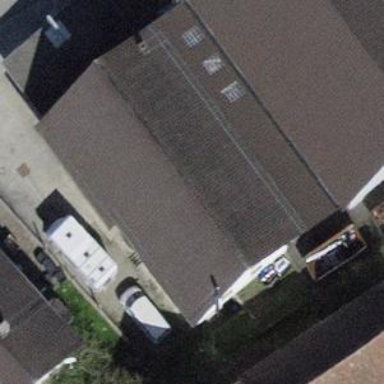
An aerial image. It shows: Car repair shop.